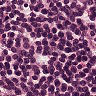
Metastatic tissue present: no